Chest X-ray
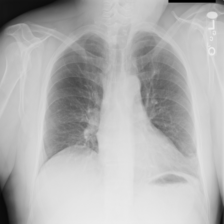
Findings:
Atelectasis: negative
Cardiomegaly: negative
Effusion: negative
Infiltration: negative
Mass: negative
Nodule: negative
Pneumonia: negative
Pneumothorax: negative
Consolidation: negative
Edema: negative
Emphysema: negative
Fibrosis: negative
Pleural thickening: negative
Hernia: negative